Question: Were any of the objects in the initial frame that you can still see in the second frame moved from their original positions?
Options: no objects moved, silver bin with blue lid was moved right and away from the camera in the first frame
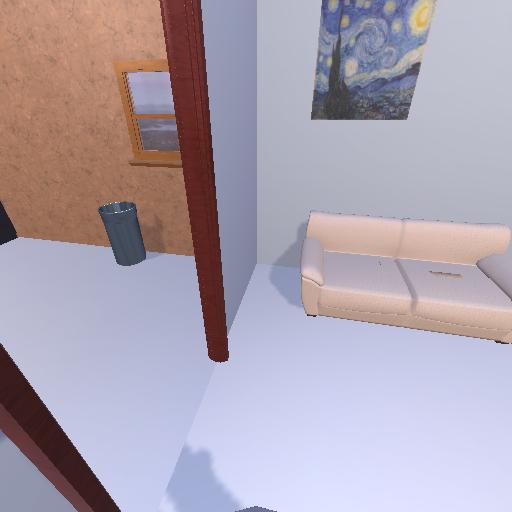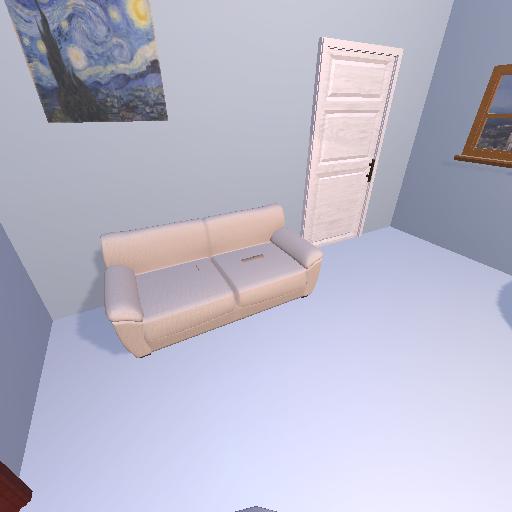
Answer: no objects moved